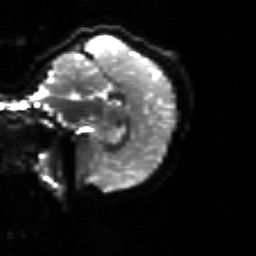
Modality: sbref
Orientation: sagittal
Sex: female
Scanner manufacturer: siemens
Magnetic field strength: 3 T
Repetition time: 5 s
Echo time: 0.0694 s